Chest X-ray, AP view. Patient: 74 years old, sex F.
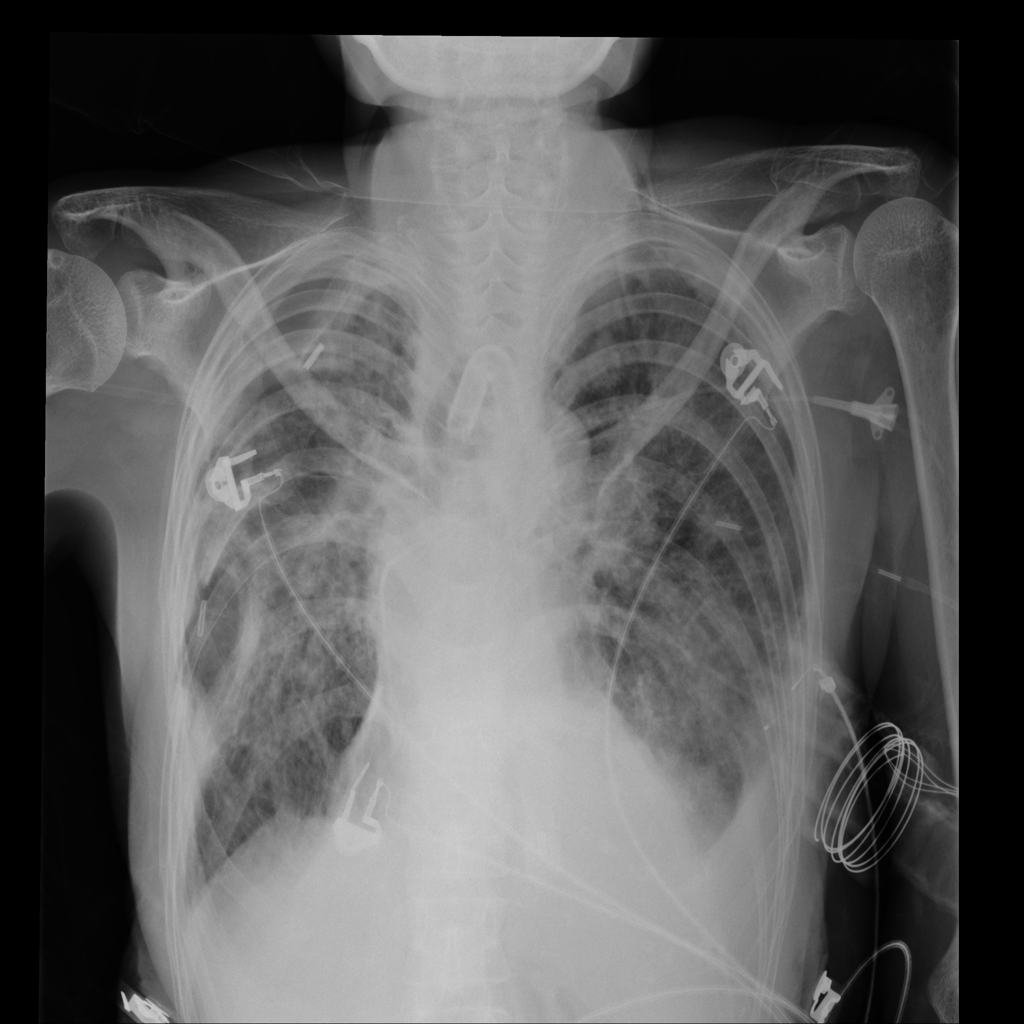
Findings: Effusion